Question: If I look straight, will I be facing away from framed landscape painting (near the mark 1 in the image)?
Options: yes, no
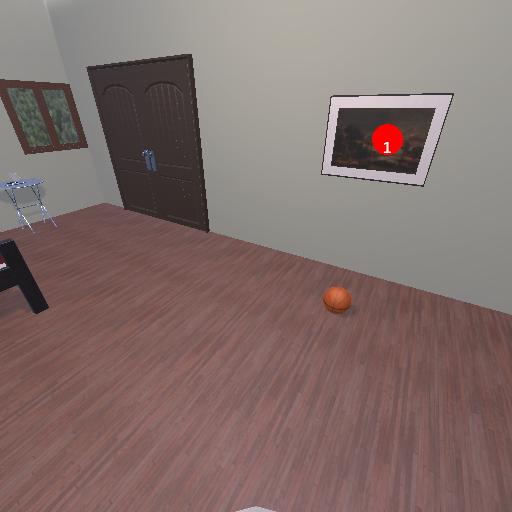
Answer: yes